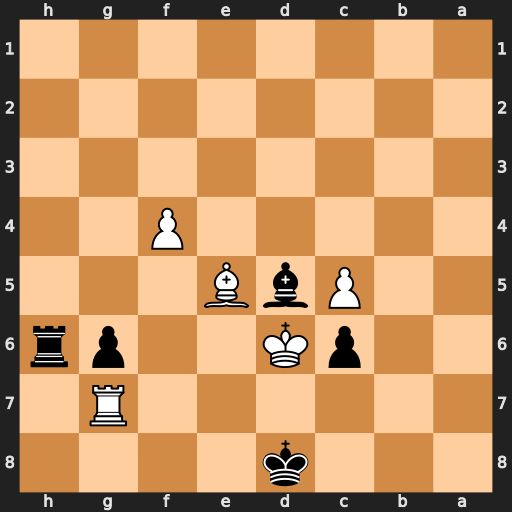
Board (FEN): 3k4/6R1/2pK2pr/2PbB3/5P2/8/8/8
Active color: b
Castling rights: -
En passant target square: -
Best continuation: g5+ Bf6+ Rxf6+